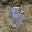
Label: 8